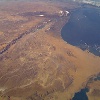
Label: land